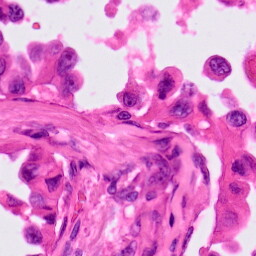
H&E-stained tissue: Lung